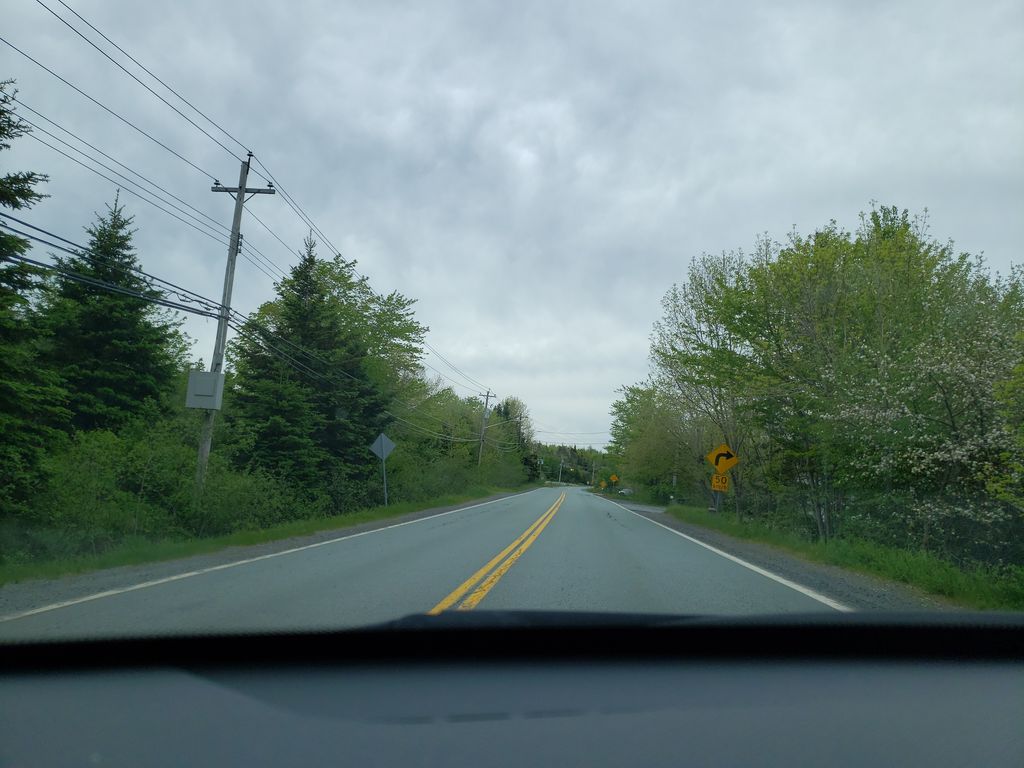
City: halifax